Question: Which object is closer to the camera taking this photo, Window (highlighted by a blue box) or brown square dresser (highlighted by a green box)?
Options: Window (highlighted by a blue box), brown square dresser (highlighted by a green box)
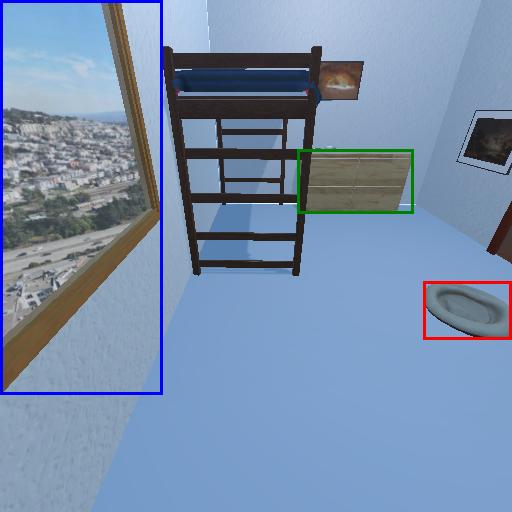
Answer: Window (highlighted by a blue box)